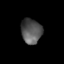
Tissue: lung
Cell type: Epithelial cells
Senescence score: 0.119
Nuclear area (px): 505
Mean DAPI intensity: 84.38